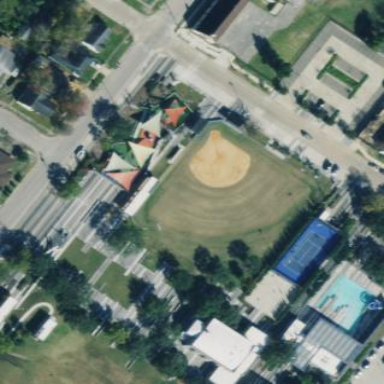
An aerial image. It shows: Baseball pitch for leisure land.